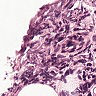
Metastatic tissue present: no